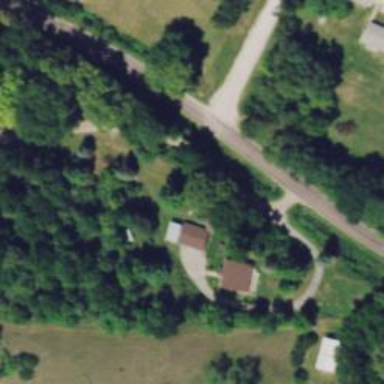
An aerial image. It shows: Driveway leading to service road.